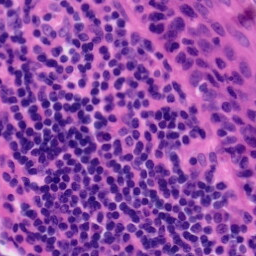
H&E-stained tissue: Tonsil